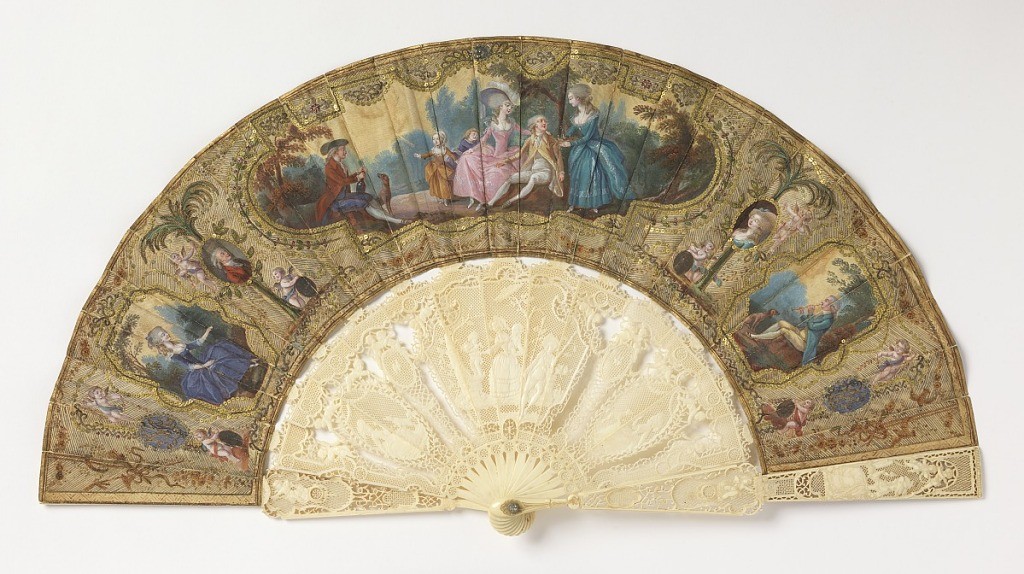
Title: Pleated fan
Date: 1775–85
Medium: Painted and gilded silk leaf with tambour work and metallic spangles, carved and pierced ivory sticks, mother-of-pearl backing on guards, glass stone at the rivet
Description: Pleated fan with double leaf. Obverse: painted and gilded silk leaf with tambour work and metallic spangles. At center, figures in a landscape; to the left and right, portraits and monograms. Reverse: painted silk leaf. Carved and pierced ivory sticks showing putti and figures. Mother-of-pearl backing behind the guards. Glass stone at the rivet.